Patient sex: M
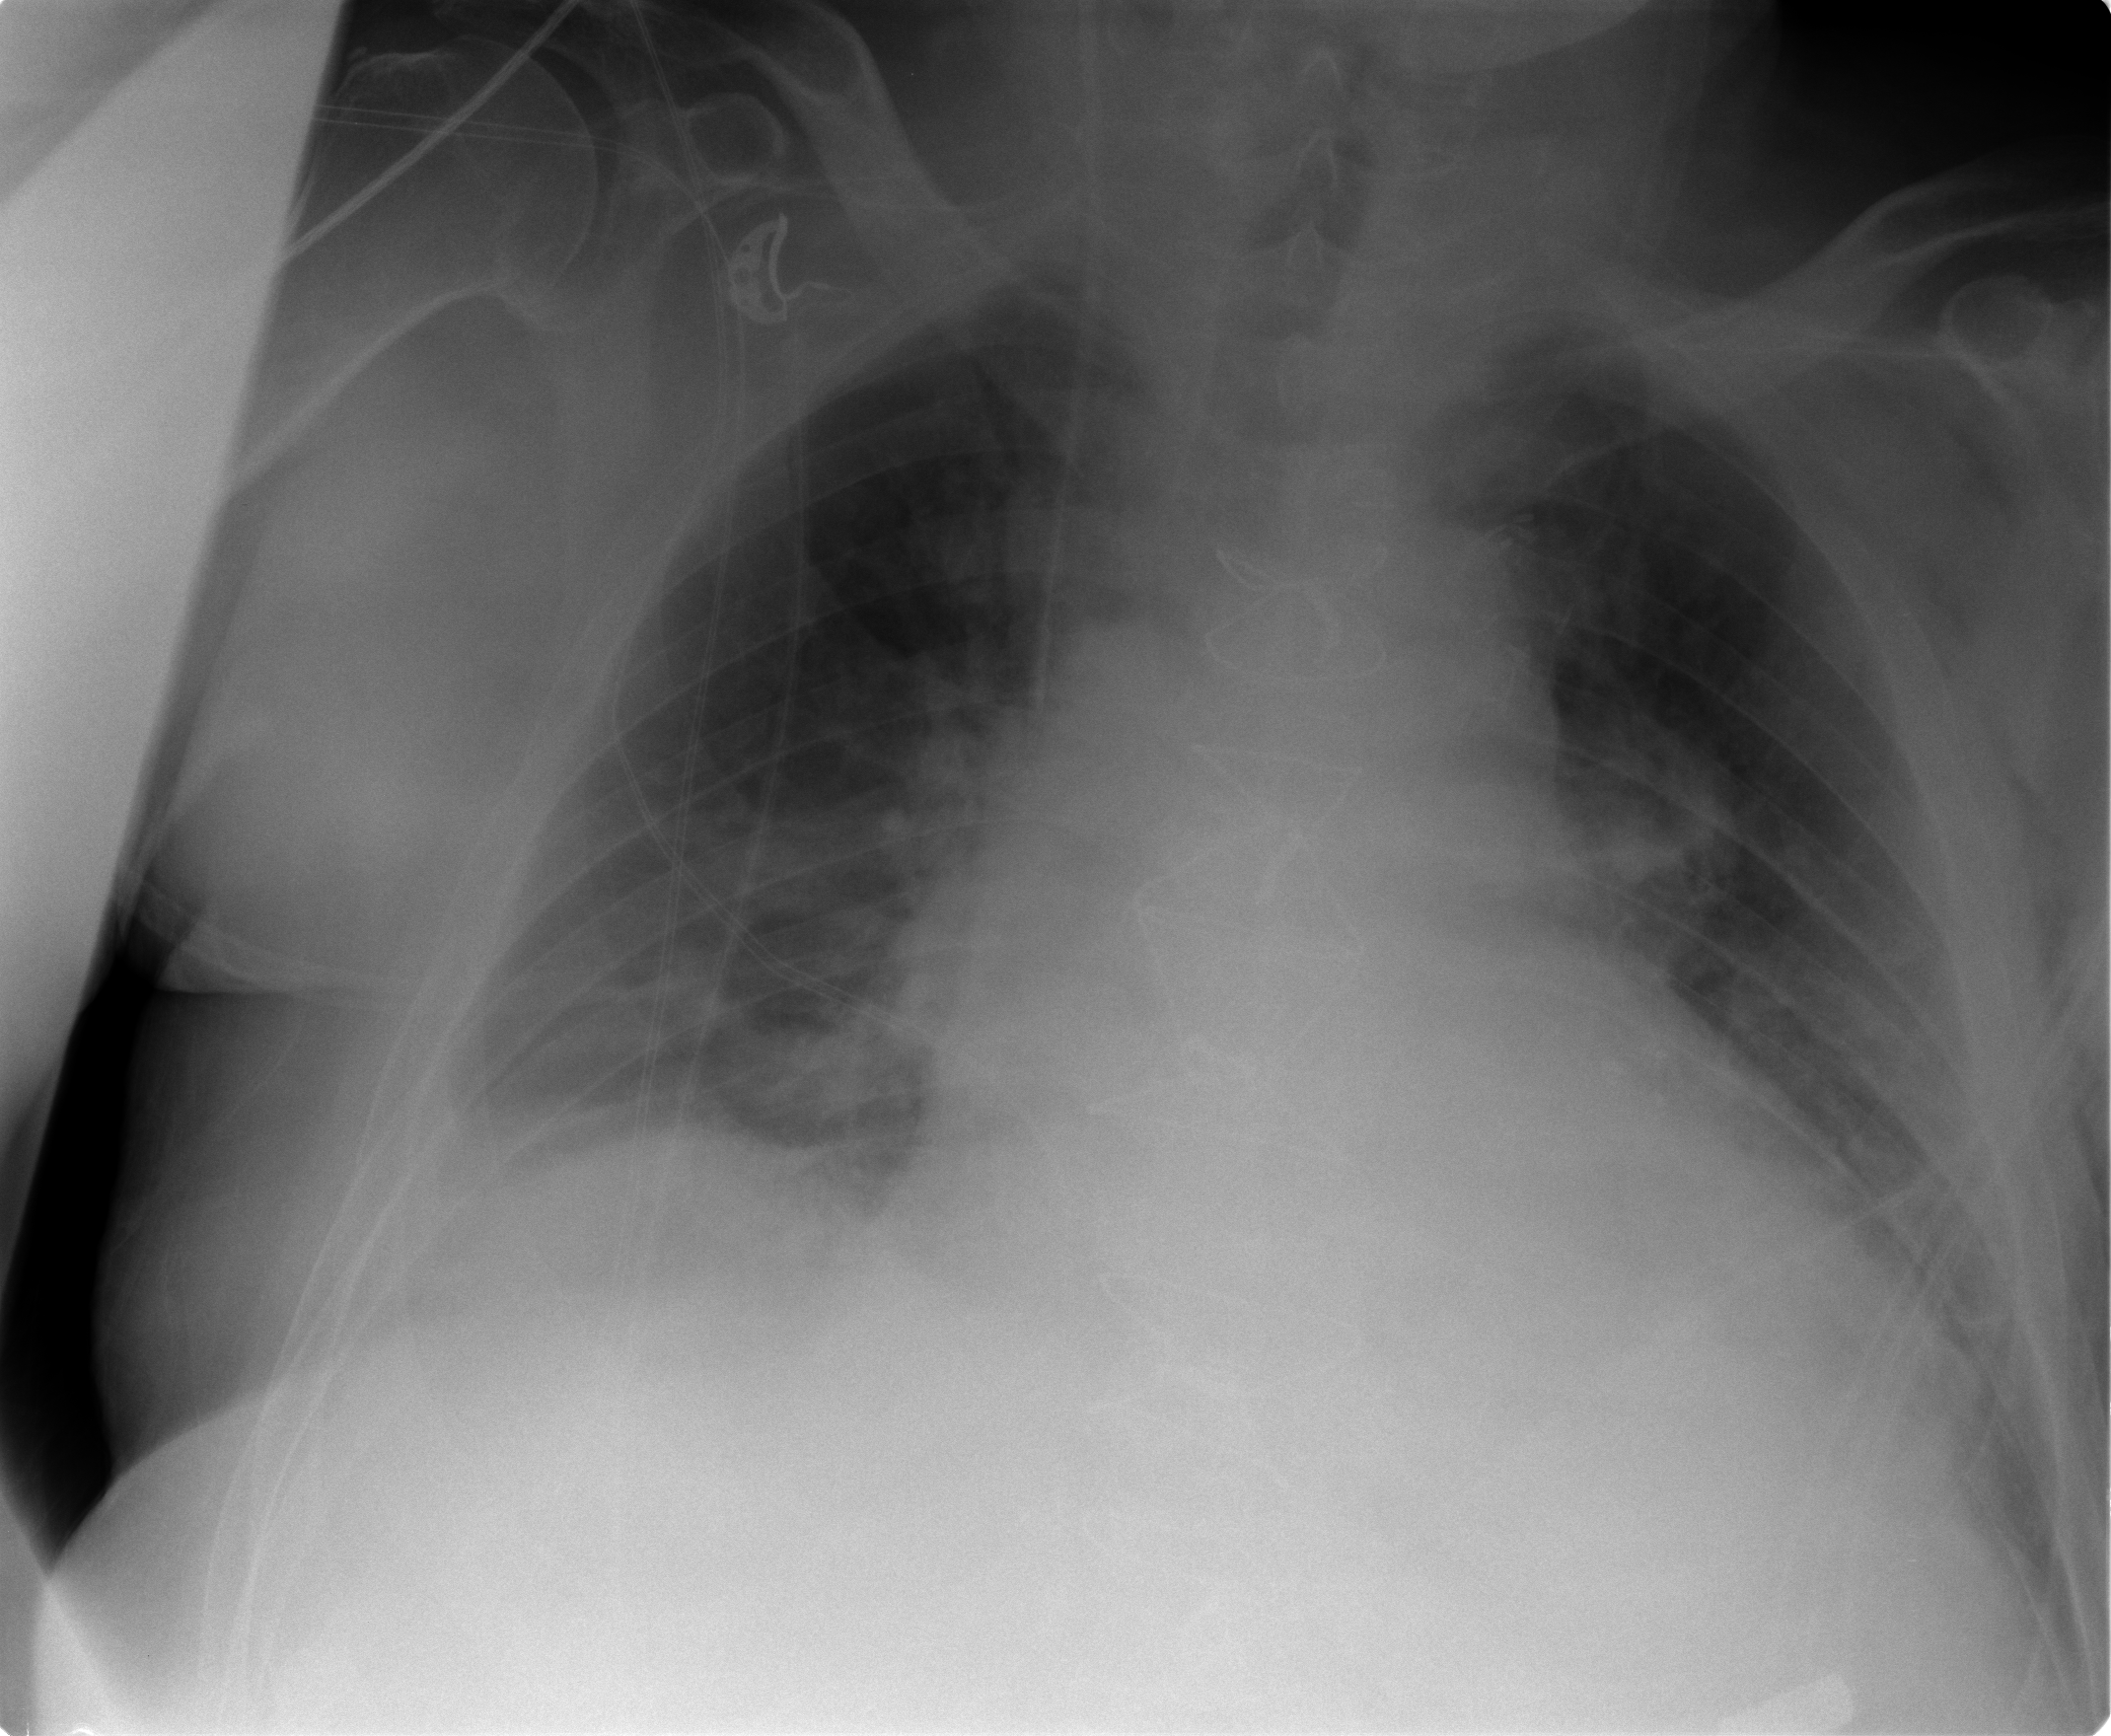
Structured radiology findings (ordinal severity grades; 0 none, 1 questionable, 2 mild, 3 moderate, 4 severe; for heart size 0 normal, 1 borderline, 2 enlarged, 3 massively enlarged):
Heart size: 2
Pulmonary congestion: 2
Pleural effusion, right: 2
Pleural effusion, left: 0
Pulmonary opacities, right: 0
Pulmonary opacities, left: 2
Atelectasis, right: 2
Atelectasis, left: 2